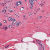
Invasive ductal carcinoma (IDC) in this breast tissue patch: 0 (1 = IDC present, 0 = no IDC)